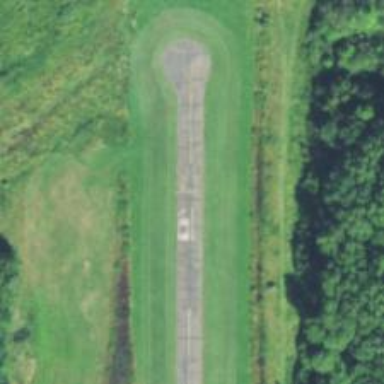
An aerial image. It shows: Asphalt runway at the airport.